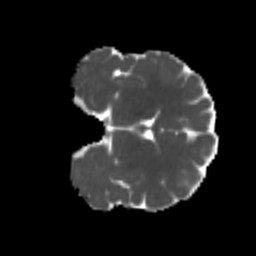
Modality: MD
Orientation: coronal
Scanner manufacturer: siemens
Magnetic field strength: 3 T
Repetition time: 4 s
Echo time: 0.0594 s